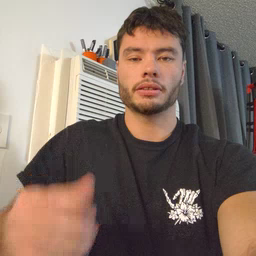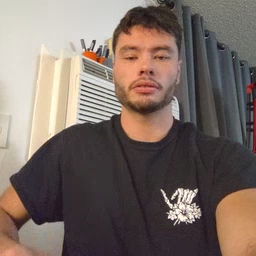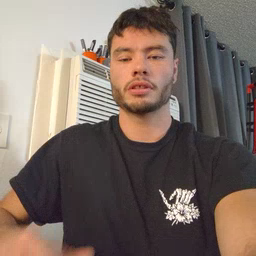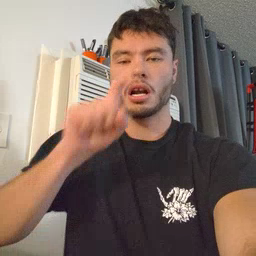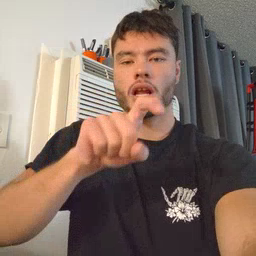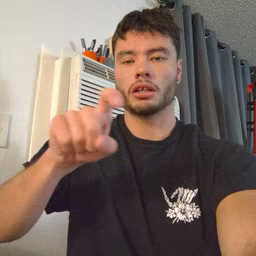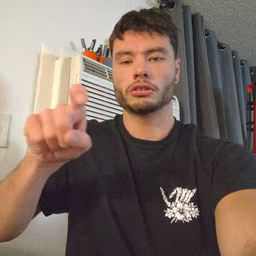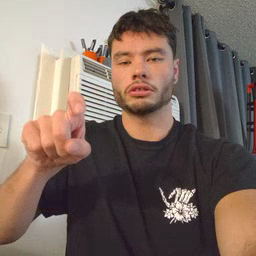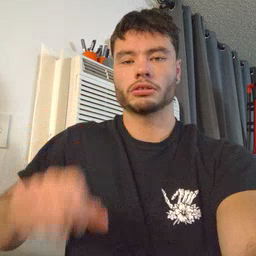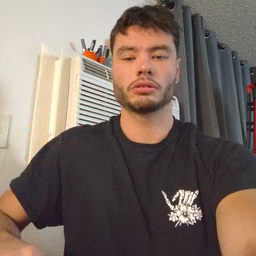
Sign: closet